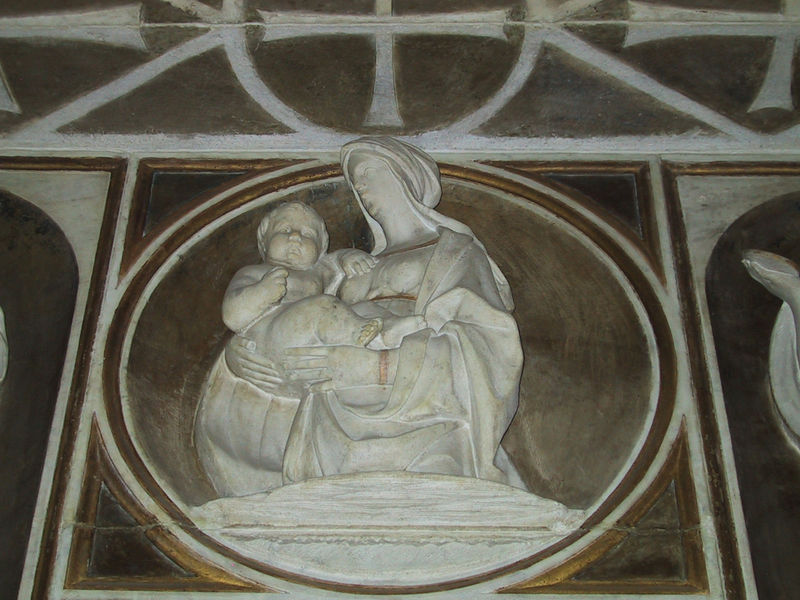
Titel: Grabmal des Bischof Pietro da Vicenza
Künstler: Andrea Sansovino
Standort: Rom, S. Maria in Aracoeli (EU - I - Latium)
Schlagwörter: hand, umhang, weiß, braun, frau, marmor, schleier, tuch, wand, sockel, stein, gold, kind, mutter, kreis, rund, skulptur, relief, dick, kopftuch, medaillon, kreuz, quader, jesus, maria, madonna, quadrat, schleider